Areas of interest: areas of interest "Sport and cultural"
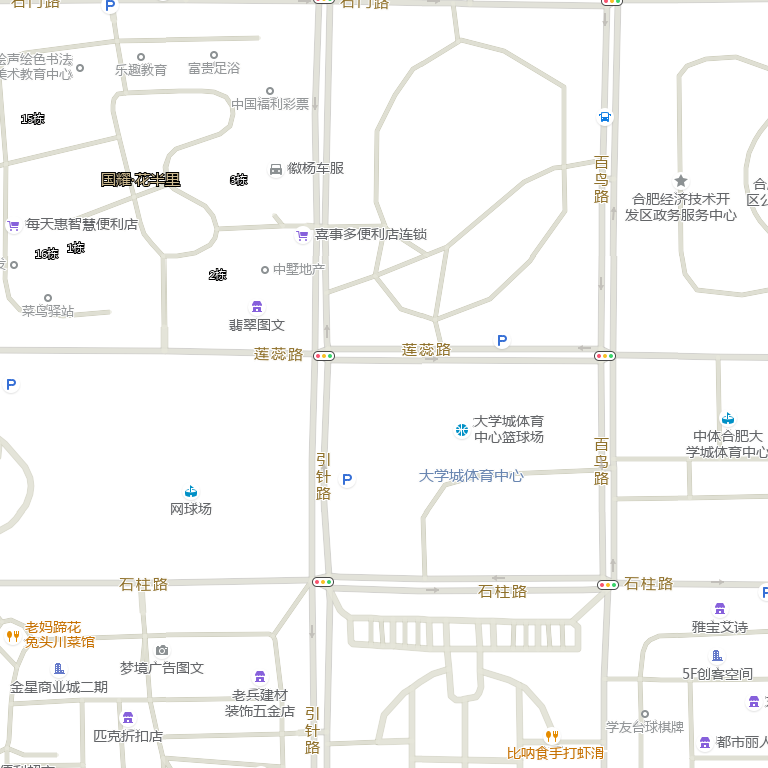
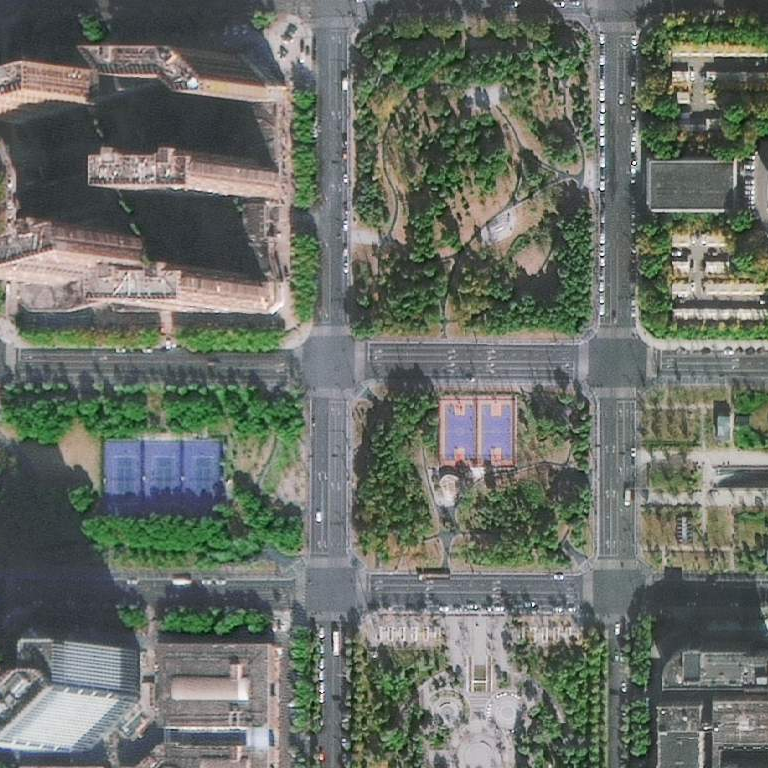